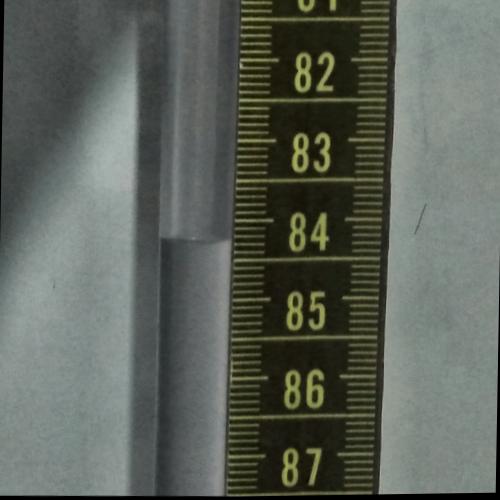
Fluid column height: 84.3 cm